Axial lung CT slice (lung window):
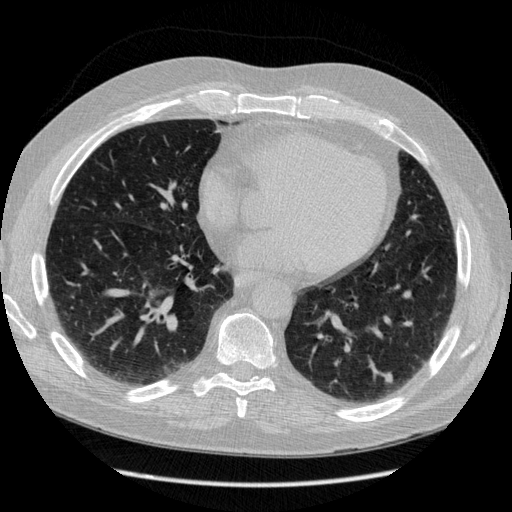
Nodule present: yes
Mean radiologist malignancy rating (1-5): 3